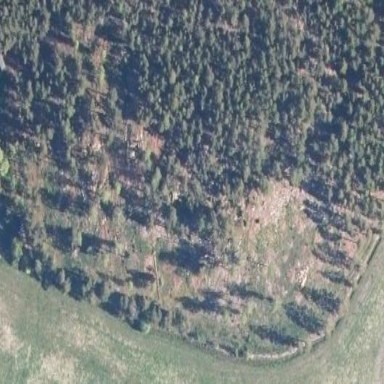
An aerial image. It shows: Clearcut area with scrub vegetation.